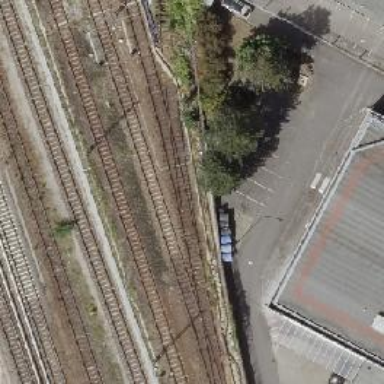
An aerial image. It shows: Railway switch.